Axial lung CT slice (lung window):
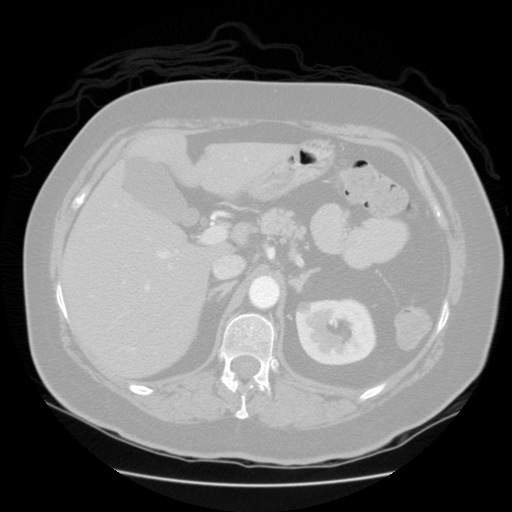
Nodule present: no